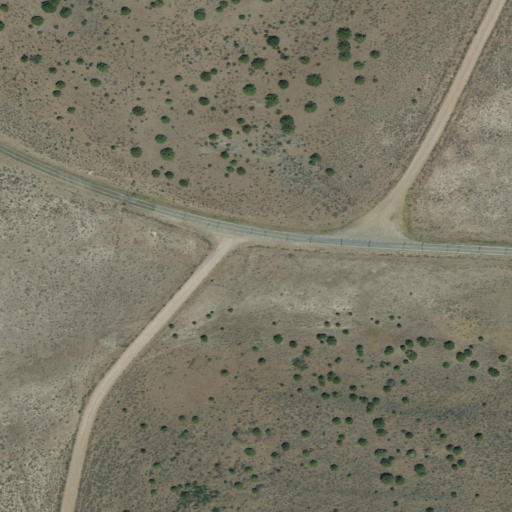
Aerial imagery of gap in California named Dry Valley Gap containing shrub, open development, low intensity development, and medium intensity development